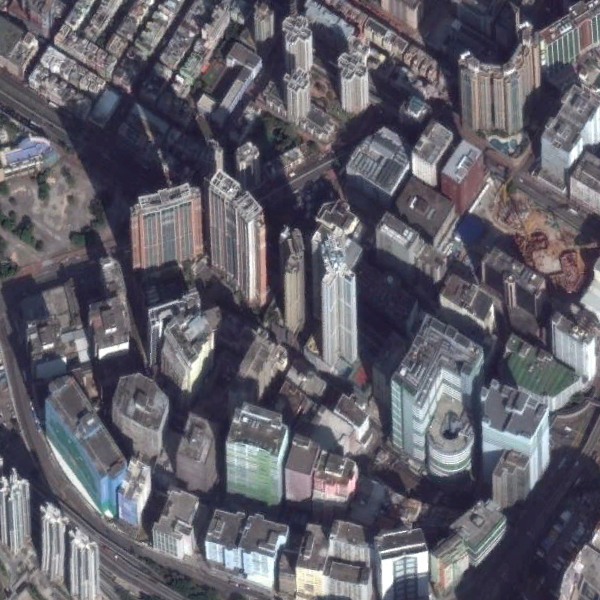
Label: Commercial